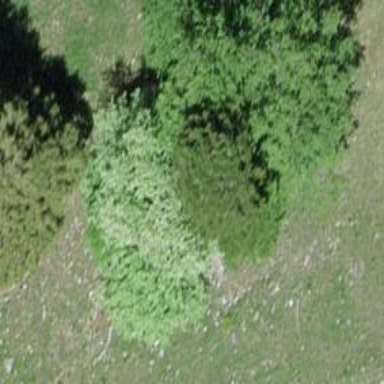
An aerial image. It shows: Evergreen forest with needle-leaved trees.